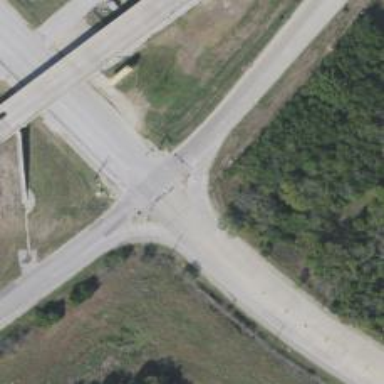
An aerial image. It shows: Secondary road with frontage road alongside.